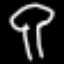
Label: mushroom